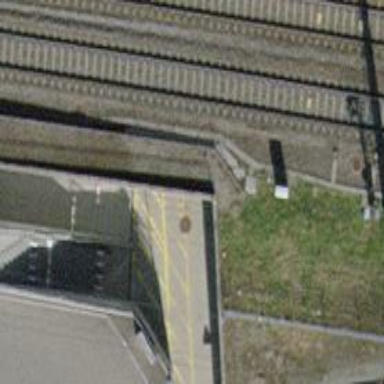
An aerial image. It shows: Tunnel footway.